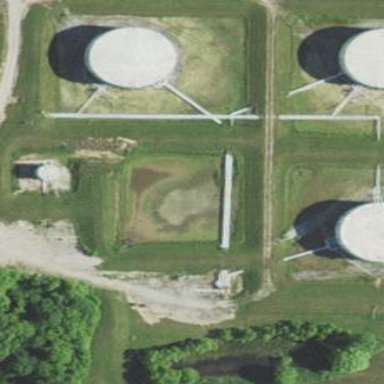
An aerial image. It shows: Industrial oil storage facility enclosed by fence.